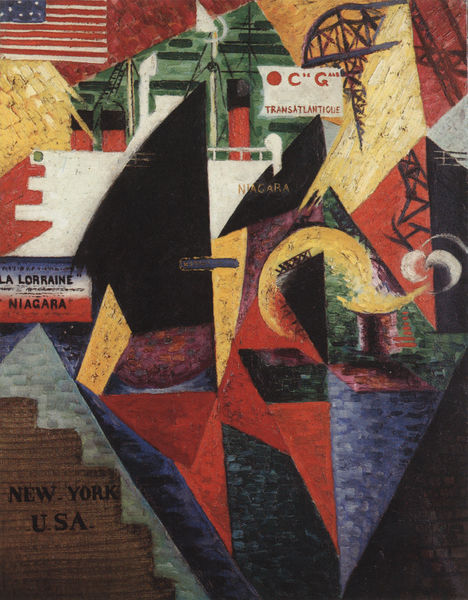
Titel: Il porto
Künstler: Felix Delmarle
Standort: New York (New York)
Institution: Carus Gallery
Schlagwörter: blau, gemälde, wasser, weiß, dreieck, gelb, grün, komposition, kubismus, kubistisch, ocker, bunt, orange, paris, schwarz, rot, beige, öl, brücke, gold, schiff, schrift, wellen, fahne, flagge, abstrakt, flächen, lila, violett, linien, amerika, werbung, hafen, pier, reling, duktus, streifen, collage, bögen, futurismus, gerüst, form, sterne, text, plakat, geometrisch, reise, usa, ankunft, pyramide, seereise, dreiecke, vierecke, eintrittskarte, ticket, halbkreise, überfahrt, wörter, überschneidungen, monde, new york, niagara, überlagerungen, fahrkarte, archtitektur, futurism, futurismis, kubisus, la lorraine, new your, transatlantik, usa transatlantik